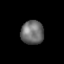
Tissue: lung
Cell type: Epithelial cells
Senescence score: 0.2061
Nuclear area (px): 527
Mean DAPI intensity: 111.131